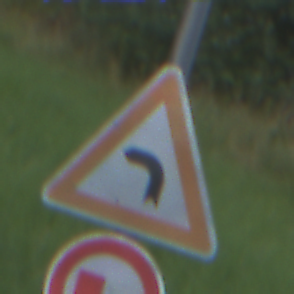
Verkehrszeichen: KurveLinks
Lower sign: UeberholverbotKraftfahrzeuge
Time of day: MorningAfternoon
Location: Outdoor (Nature)
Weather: PartlyCloudy
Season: NotSpecified
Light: Natural